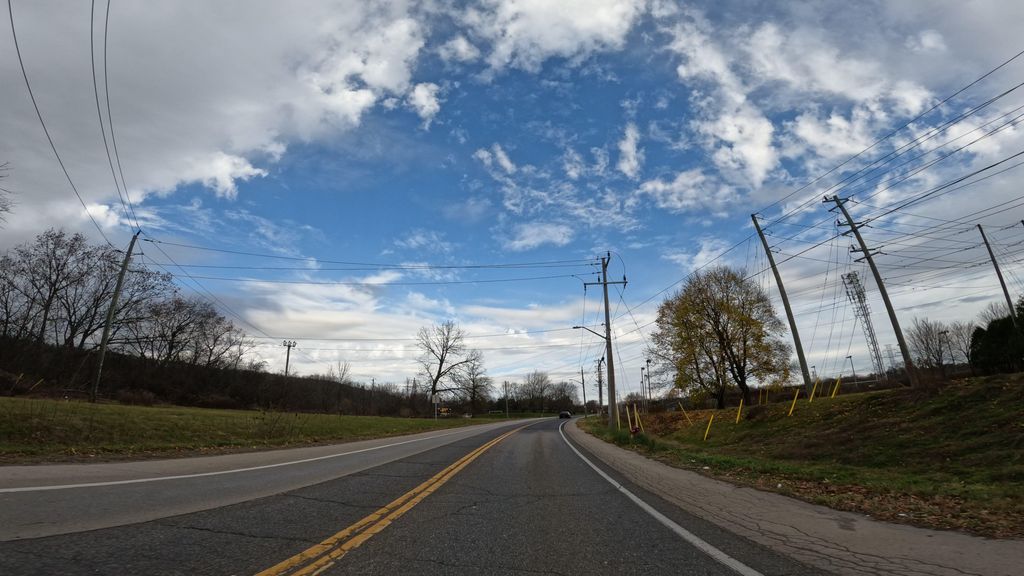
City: hamilton